Question: I am getting error while publishing the 2013 workflow via designer. Also, under sharepoint designer if I try to delete any workflow then the page just refreshes and the workflow does not get deleted.
I checked the services.msc and found that the workflow backend service was stopped. (this happened as the password of the user under which this serivce was running had changed).
So, the network admin changed the service user to LOCAL SYSTEM and started the service.
Now, the workflow backend service is started. We have also ran the iisreset.
However, I am still getting the same error:-

We have tried to set the account to farm admin and also tried to set it to site admin. Now, for a new web application, I can delete workflows. However, for existing site, I am not able to delete the existing workflows.. Also, I am not able to publish workflows (present under new and previous sites) and the error is same as described earlier.
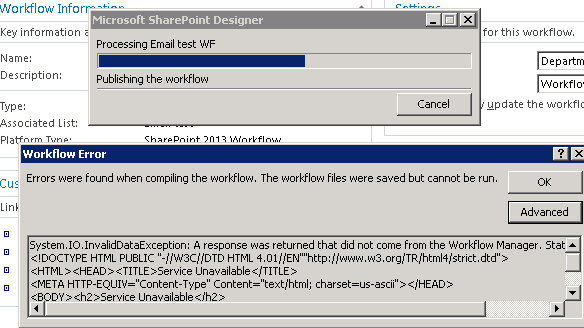
Answer: Open IIS and make sure identify of the WorkflowMgmtPool is correct, you can re-type the identify. Then make this pool is started.
Check and reenter credentials for:-
Open Services.msc, find Service Bus Message Broker service and Windows Fabric Host Service. Make sure they are running. If not, firstly, start Windows Fabric Host Service, then start Service Bus Message Broker service. If Service Bus Message Broker service is started, stop and re-start it.
Reference- <URL>